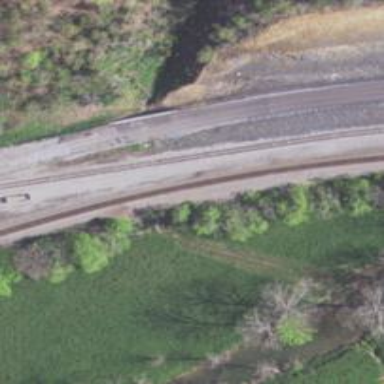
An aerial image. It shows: Railway track.